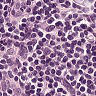
Metastatic tissue present: no